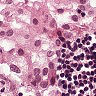
Metastatic tissue present: yes